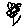
Label: flower